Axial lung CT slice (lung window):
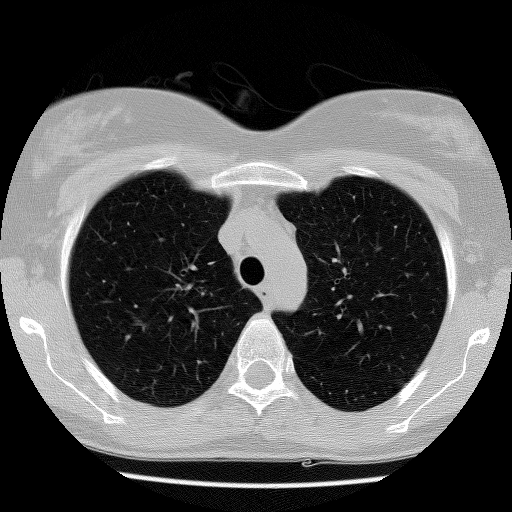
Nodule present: no